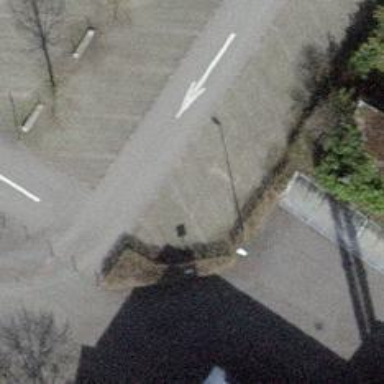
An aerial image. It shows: Street-side parking area with diagonal orientation.